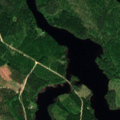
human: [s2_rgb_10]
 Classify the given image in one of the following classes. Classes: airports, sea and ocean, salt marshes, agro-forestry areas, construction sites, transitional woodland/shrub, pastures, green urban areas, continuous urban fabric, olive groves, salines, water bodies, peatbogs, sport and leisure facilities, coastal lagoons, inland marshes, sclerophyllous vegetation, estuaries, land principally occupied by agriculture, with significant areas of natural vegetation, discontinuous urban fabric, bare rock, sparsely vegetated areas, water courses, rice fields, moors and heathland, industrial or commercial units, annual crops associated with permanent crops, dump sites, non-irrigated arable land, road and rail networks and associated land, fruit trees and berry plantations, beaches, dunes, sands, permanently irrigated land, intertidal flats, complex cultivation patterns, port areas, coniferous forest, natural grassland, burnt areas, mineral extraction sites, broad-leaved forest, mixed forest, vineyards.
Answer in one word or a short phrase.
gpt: mixed forest, water bodies